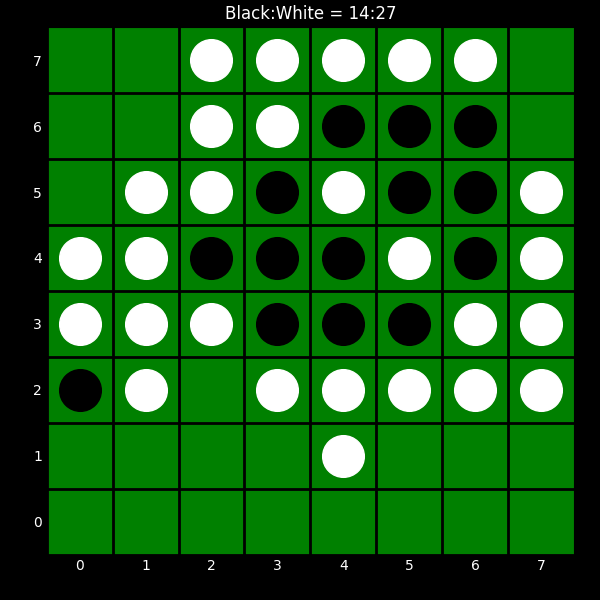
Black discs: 14
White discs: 27